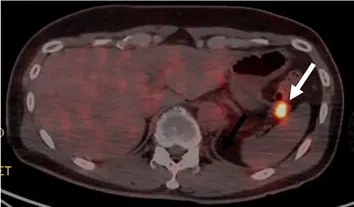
18F]FB(ePEG12)12-exendin-4 PET/CT for the pancreatic tail nodule. The arrows indicate the nodule in the tail of the pancreas. (B) Fusion imaging of PET/CT 1 h after administration. The white arrow indicates the nodule in the tail of the pancreas.
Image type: radiology (pet)